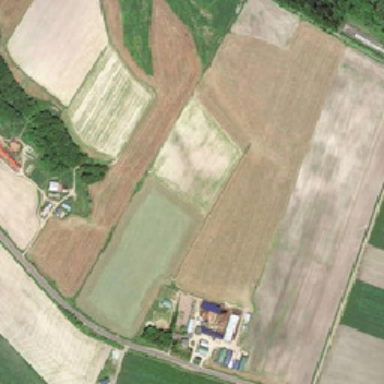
The farmland is very beautiful .